Question: I'm working on a desktop app which must be able to run in case of connection loss with the distant sql server : a SQL Server (I know...) 2012. I'm working on Visual Studio 2013. So I figured out that my best option is to use SQLLocalDB as my client local DB as I just have to import my data-free mdf file and handle the data synch (which represent a quite simple enough ruleset) by myself. To attach the mdf file to SQLLocalDB, I have two options but I do not understand clearly the consequences of each one.

'''
"Server=(localdb)\v11.0;Integrated Security=true;AttachDbFileName= myDbFile.mdf;"
'''
What is the best way to go knowing that I use Entity Framework to access the data in code ?
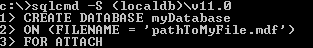
Answer: My opinion is solution #2 is better because it's based on connection string to databse.
In SQL Express you can specify a db name in T-SQL too ('USE DB_NAME'). But people usually specify db in a connection string rather than T-SQL